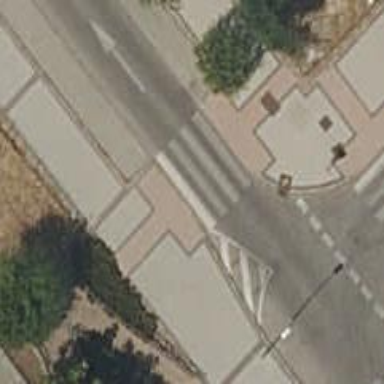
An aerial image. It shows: Footway made of paving stones.